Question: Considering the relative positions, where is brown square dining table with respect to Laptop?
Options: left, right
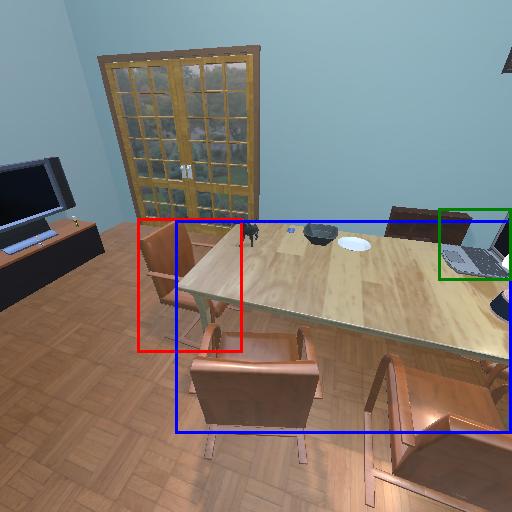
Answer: left